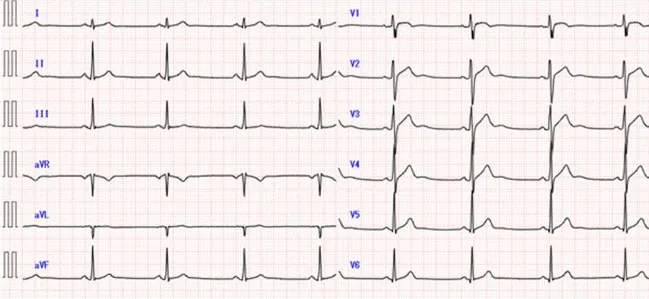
On day 11.
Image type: electrography (ekg)